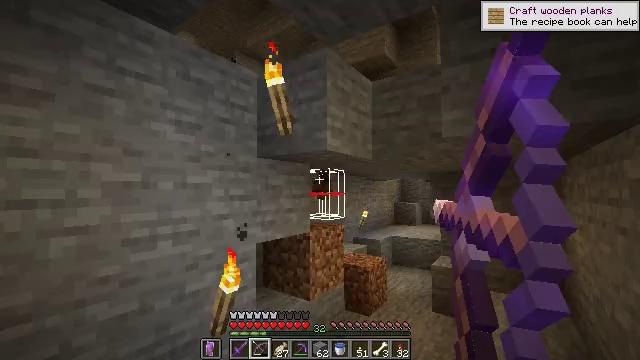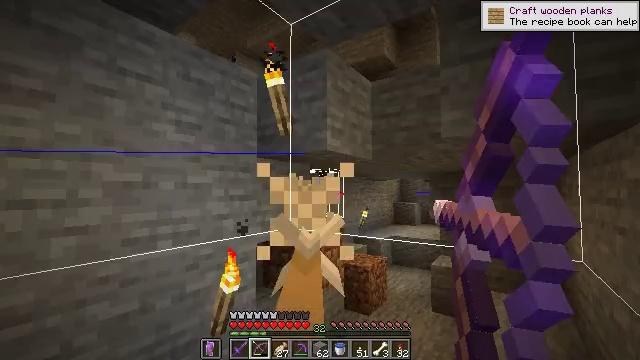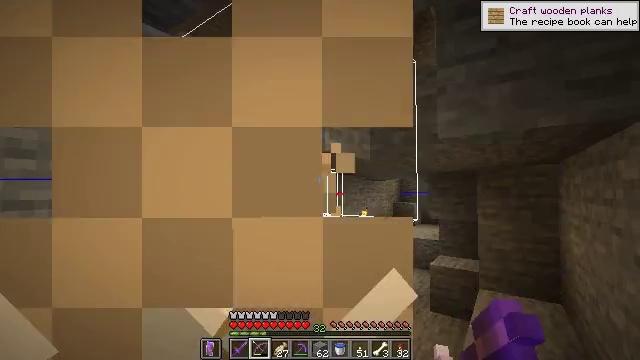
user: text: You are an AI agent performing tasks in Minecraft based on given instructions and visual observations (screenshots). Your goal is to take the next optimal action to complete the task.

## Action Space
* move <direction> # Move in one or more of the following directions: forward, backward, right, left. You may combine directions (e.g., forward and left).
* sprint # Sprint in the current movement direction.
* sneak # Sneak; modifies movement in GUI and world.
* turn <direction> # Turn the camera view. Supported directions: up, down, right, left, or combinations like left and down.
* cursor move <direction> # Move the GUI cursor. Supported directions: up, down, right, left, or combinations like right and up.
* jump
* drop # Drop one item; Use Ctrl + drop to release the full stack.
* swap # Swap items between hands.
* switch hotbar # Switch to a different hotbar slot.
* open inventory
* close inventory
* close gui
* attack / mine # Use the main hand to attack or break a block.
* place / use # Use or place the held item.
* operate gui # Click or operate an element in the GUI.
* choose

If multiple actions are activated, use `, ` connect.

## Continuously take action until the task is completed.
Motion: motion action
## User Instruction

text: Hunt a bat.
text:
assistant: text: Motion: move right, use / place
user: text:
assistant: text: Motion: move right, use / place
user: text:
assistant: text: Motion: use / place